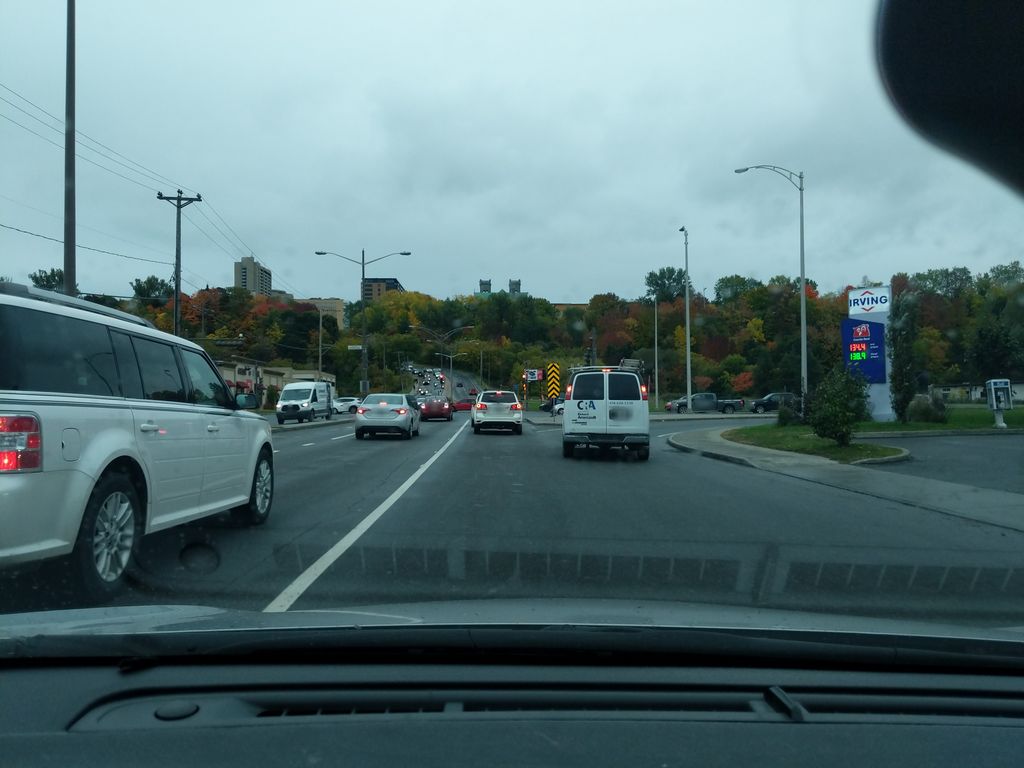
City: quebec_city